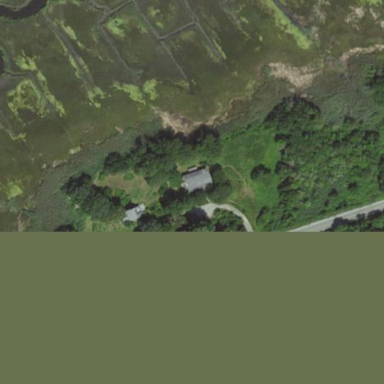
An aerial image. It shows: Beautiful wet meadow natural wetland.